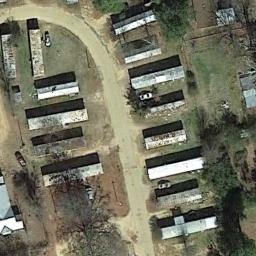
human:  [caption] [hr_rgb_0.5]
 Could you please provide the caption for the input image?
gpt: There are many buildings in the mobile home park .

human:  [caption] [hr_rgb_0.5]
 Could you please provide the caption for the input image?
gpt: The mobile home park is on the bare land next to some trees .

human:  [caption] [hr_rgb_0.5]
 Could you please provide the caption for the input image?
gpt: There are some buildings and some trees in the mobile home park .

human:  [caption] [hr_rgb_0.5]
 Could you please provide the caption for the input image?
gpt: There are three rows of mobile homes .

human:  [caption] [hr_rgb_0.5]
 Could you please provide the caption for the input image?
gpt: The mobile home park has some mobile homes of different sizes and a road goes through the mobile home park .